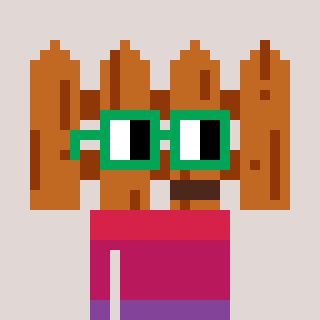
a pixel art character with square green glasses, a fence-shaped head and a grayscale-colored body on a warm background